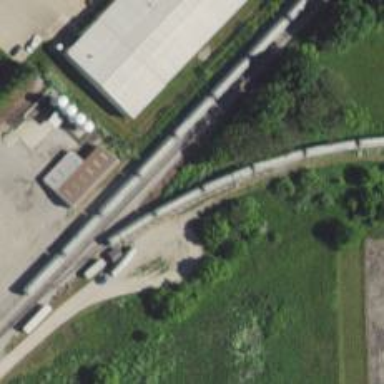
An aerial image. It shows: Railway spur service.